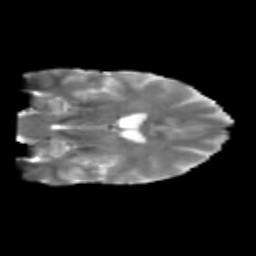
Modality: T2w
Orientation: coronal
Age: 22
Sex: female
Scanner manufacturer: siemens
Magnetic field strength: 3 T
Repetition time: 1.8 s
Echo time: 0.07 s